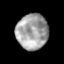
Tissue: prostate
Cell type: Fibroblasts
Senescence score: 0.7494
Nuclear area (px): 1098
Mean DAPI intensity: 162.69